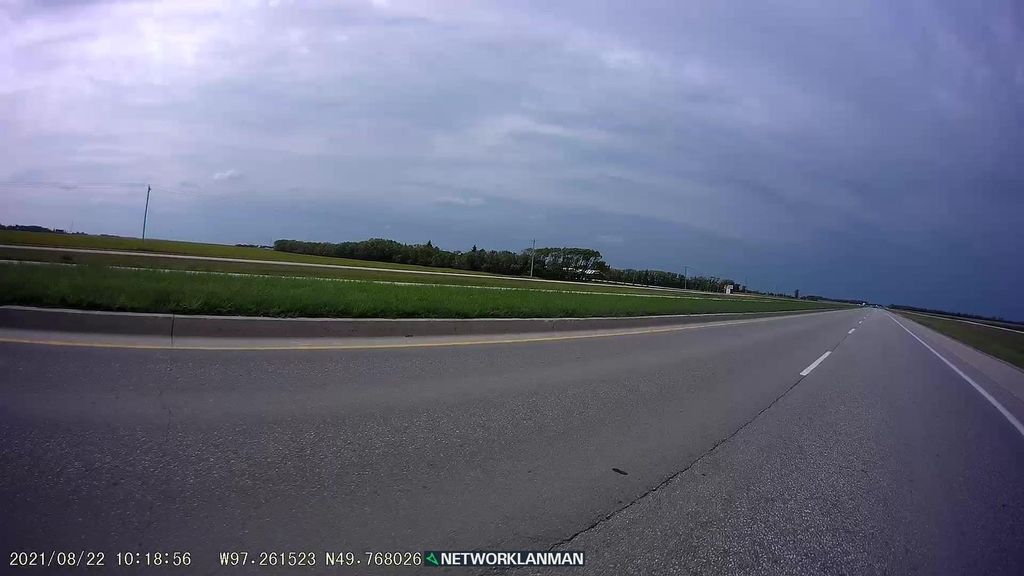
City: winnipeg